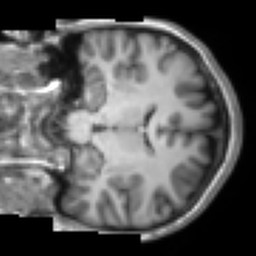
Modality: T1w
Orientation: coronal